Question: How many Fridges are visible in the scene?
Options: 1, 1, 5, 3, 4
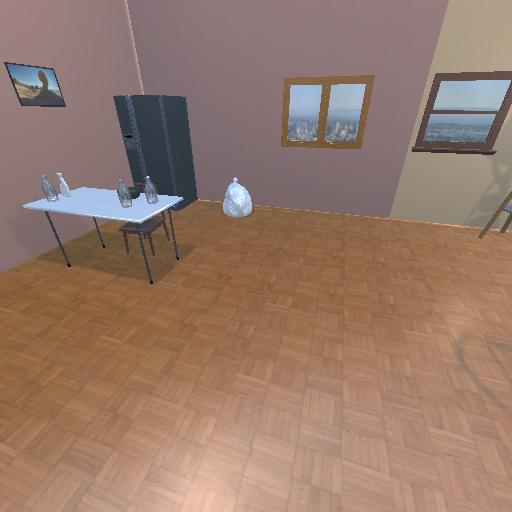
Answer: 1